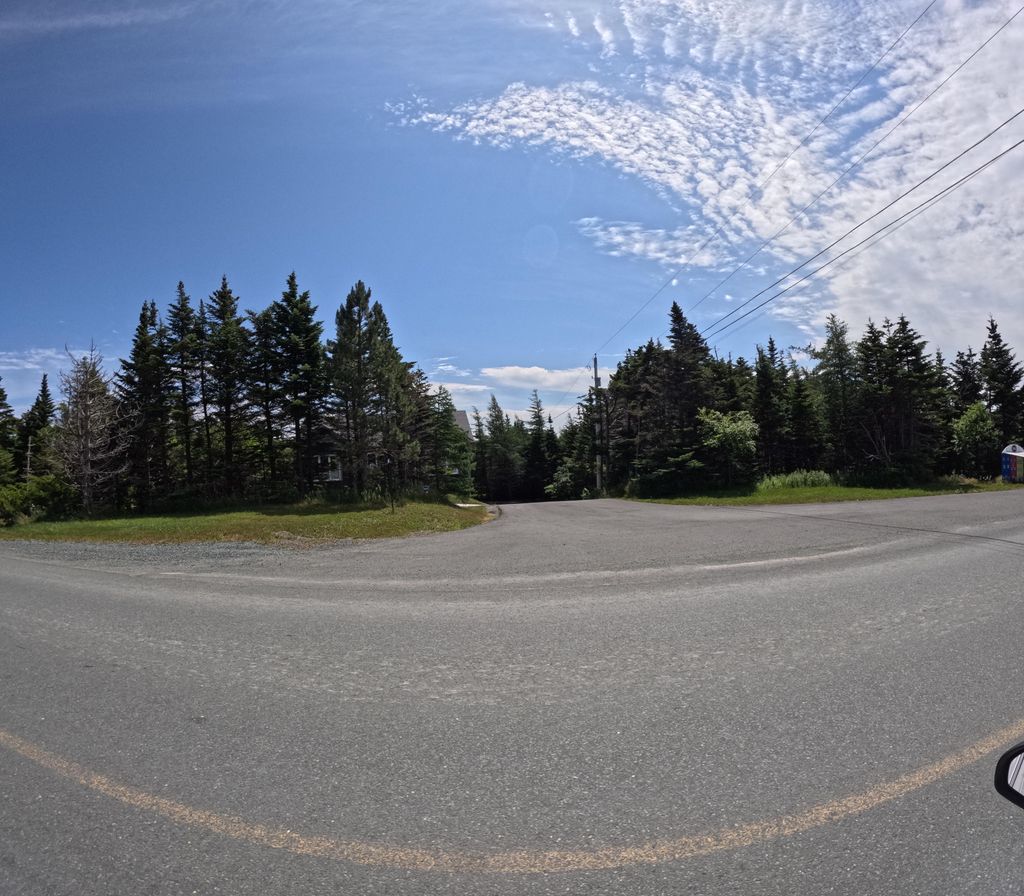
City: st_johns